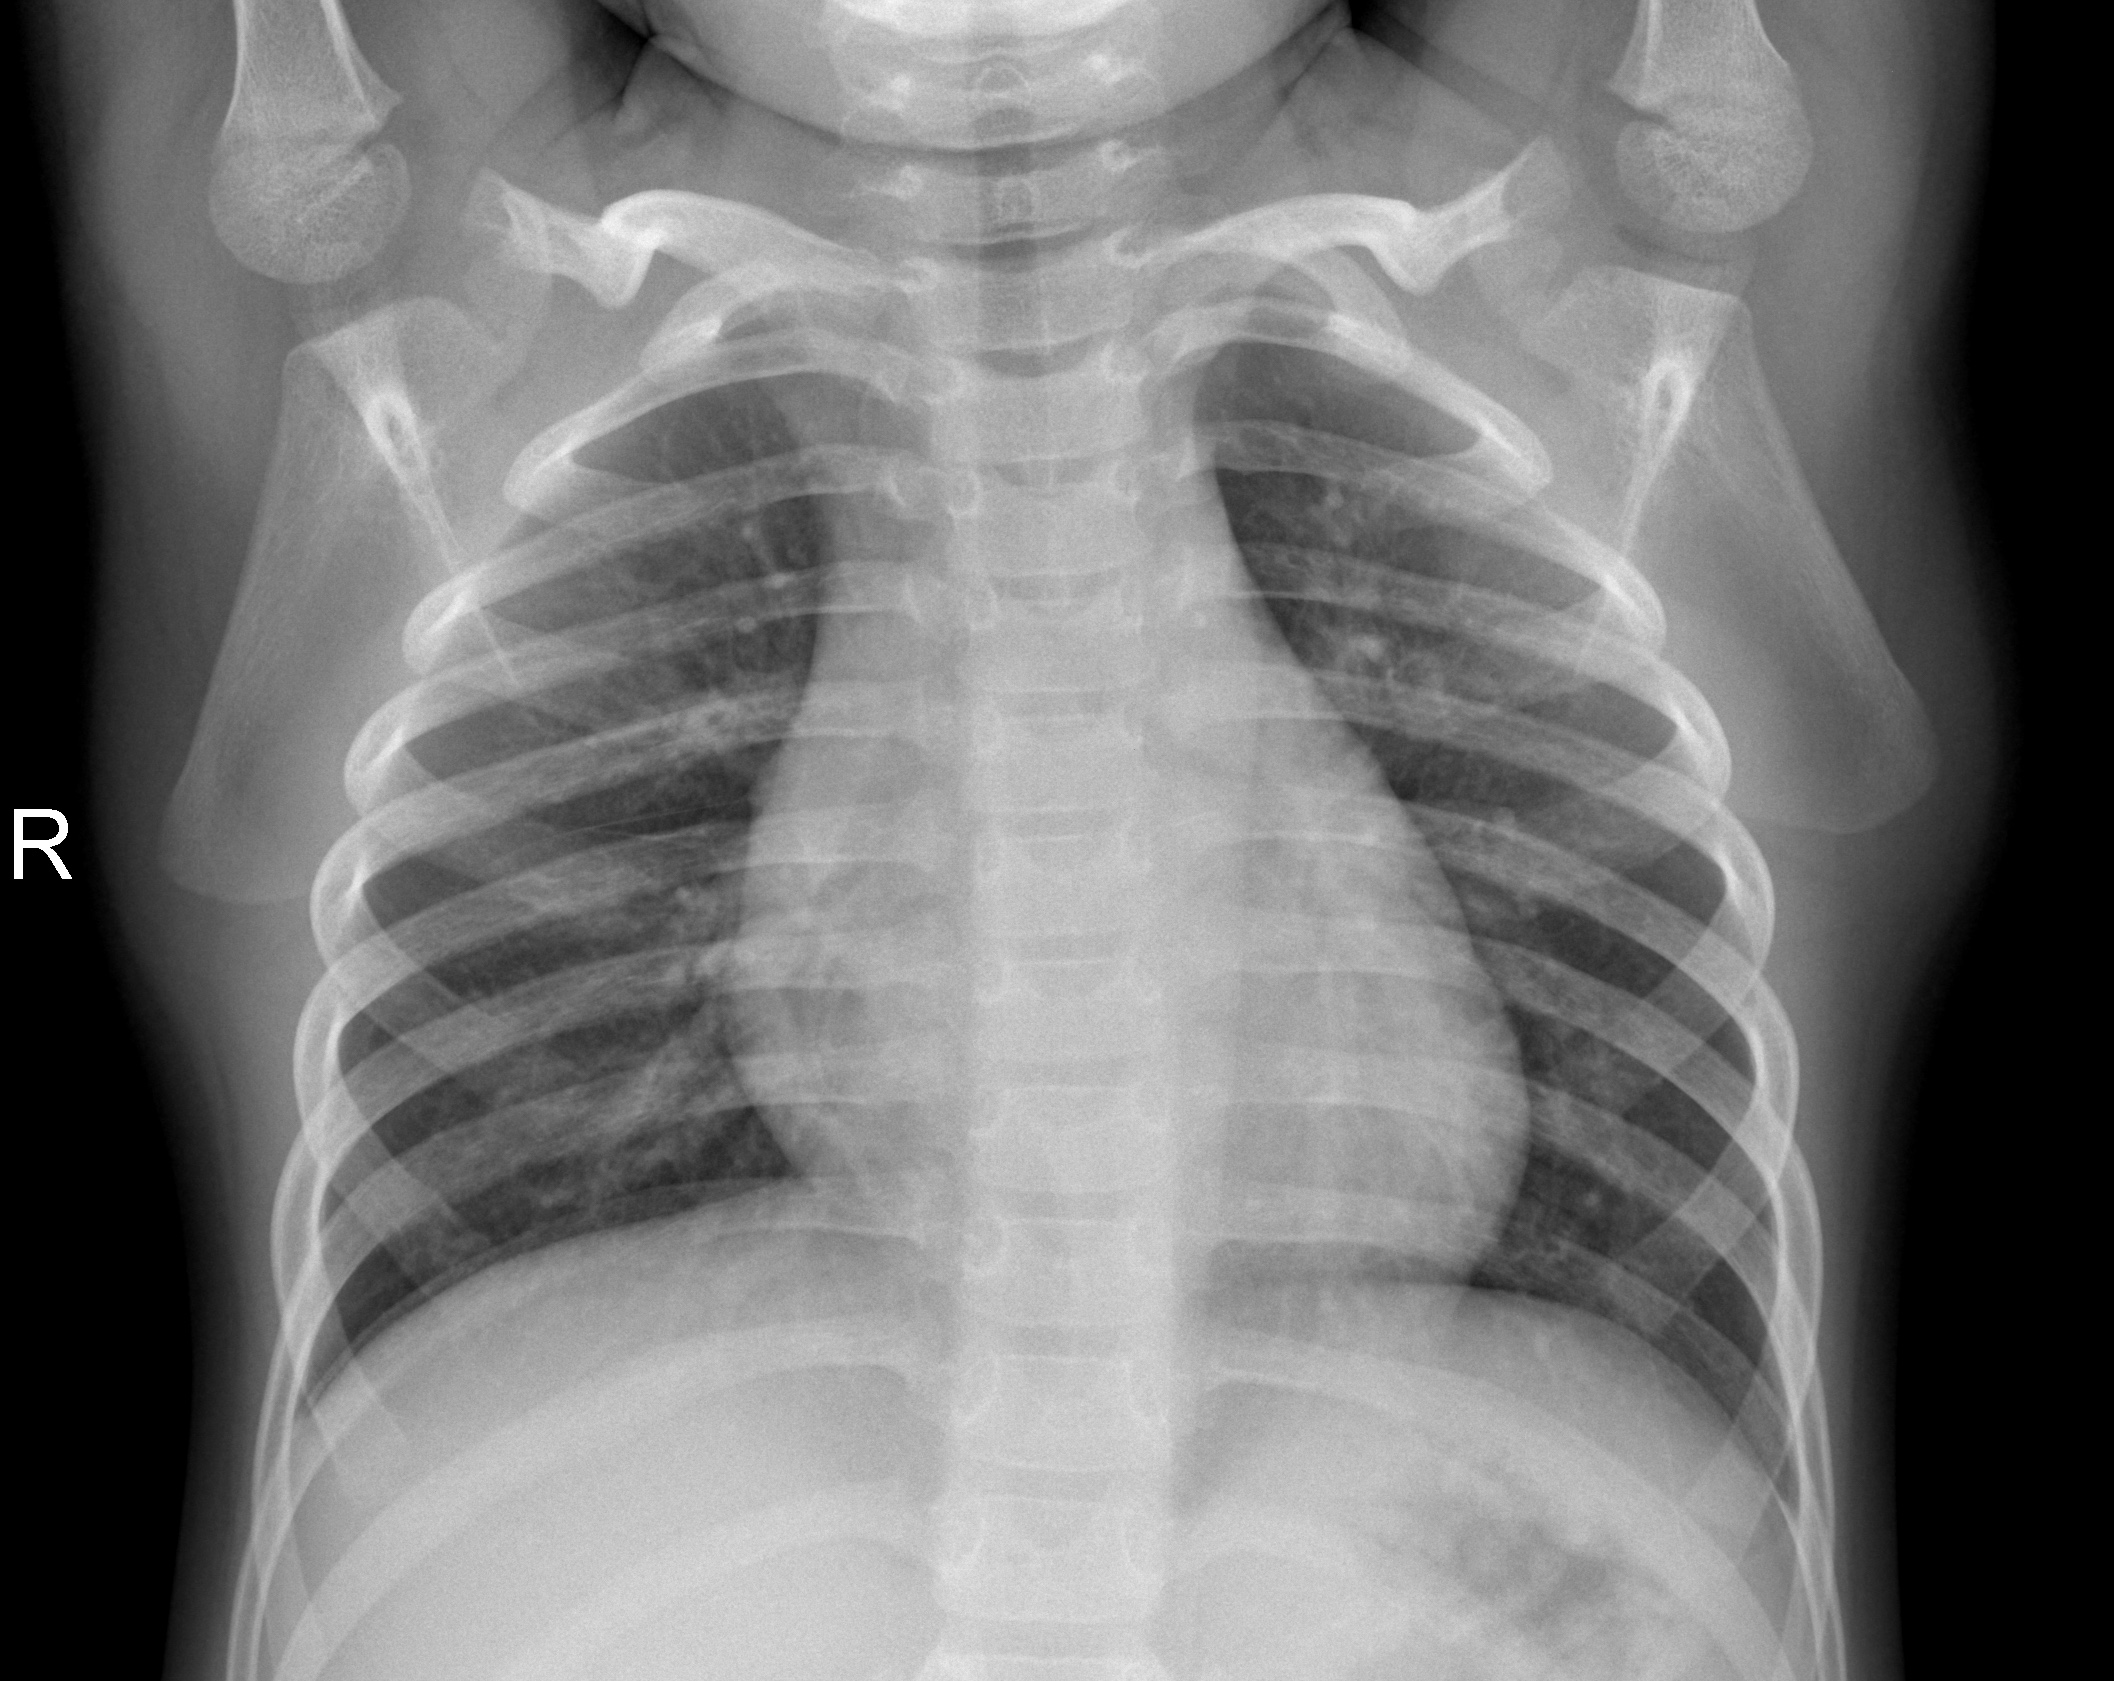
Diagnosis: NORMAL